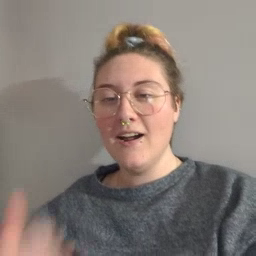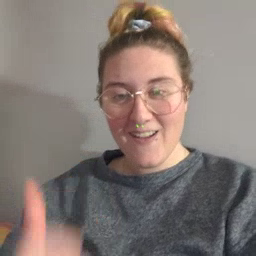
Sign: callonphone